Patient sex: M
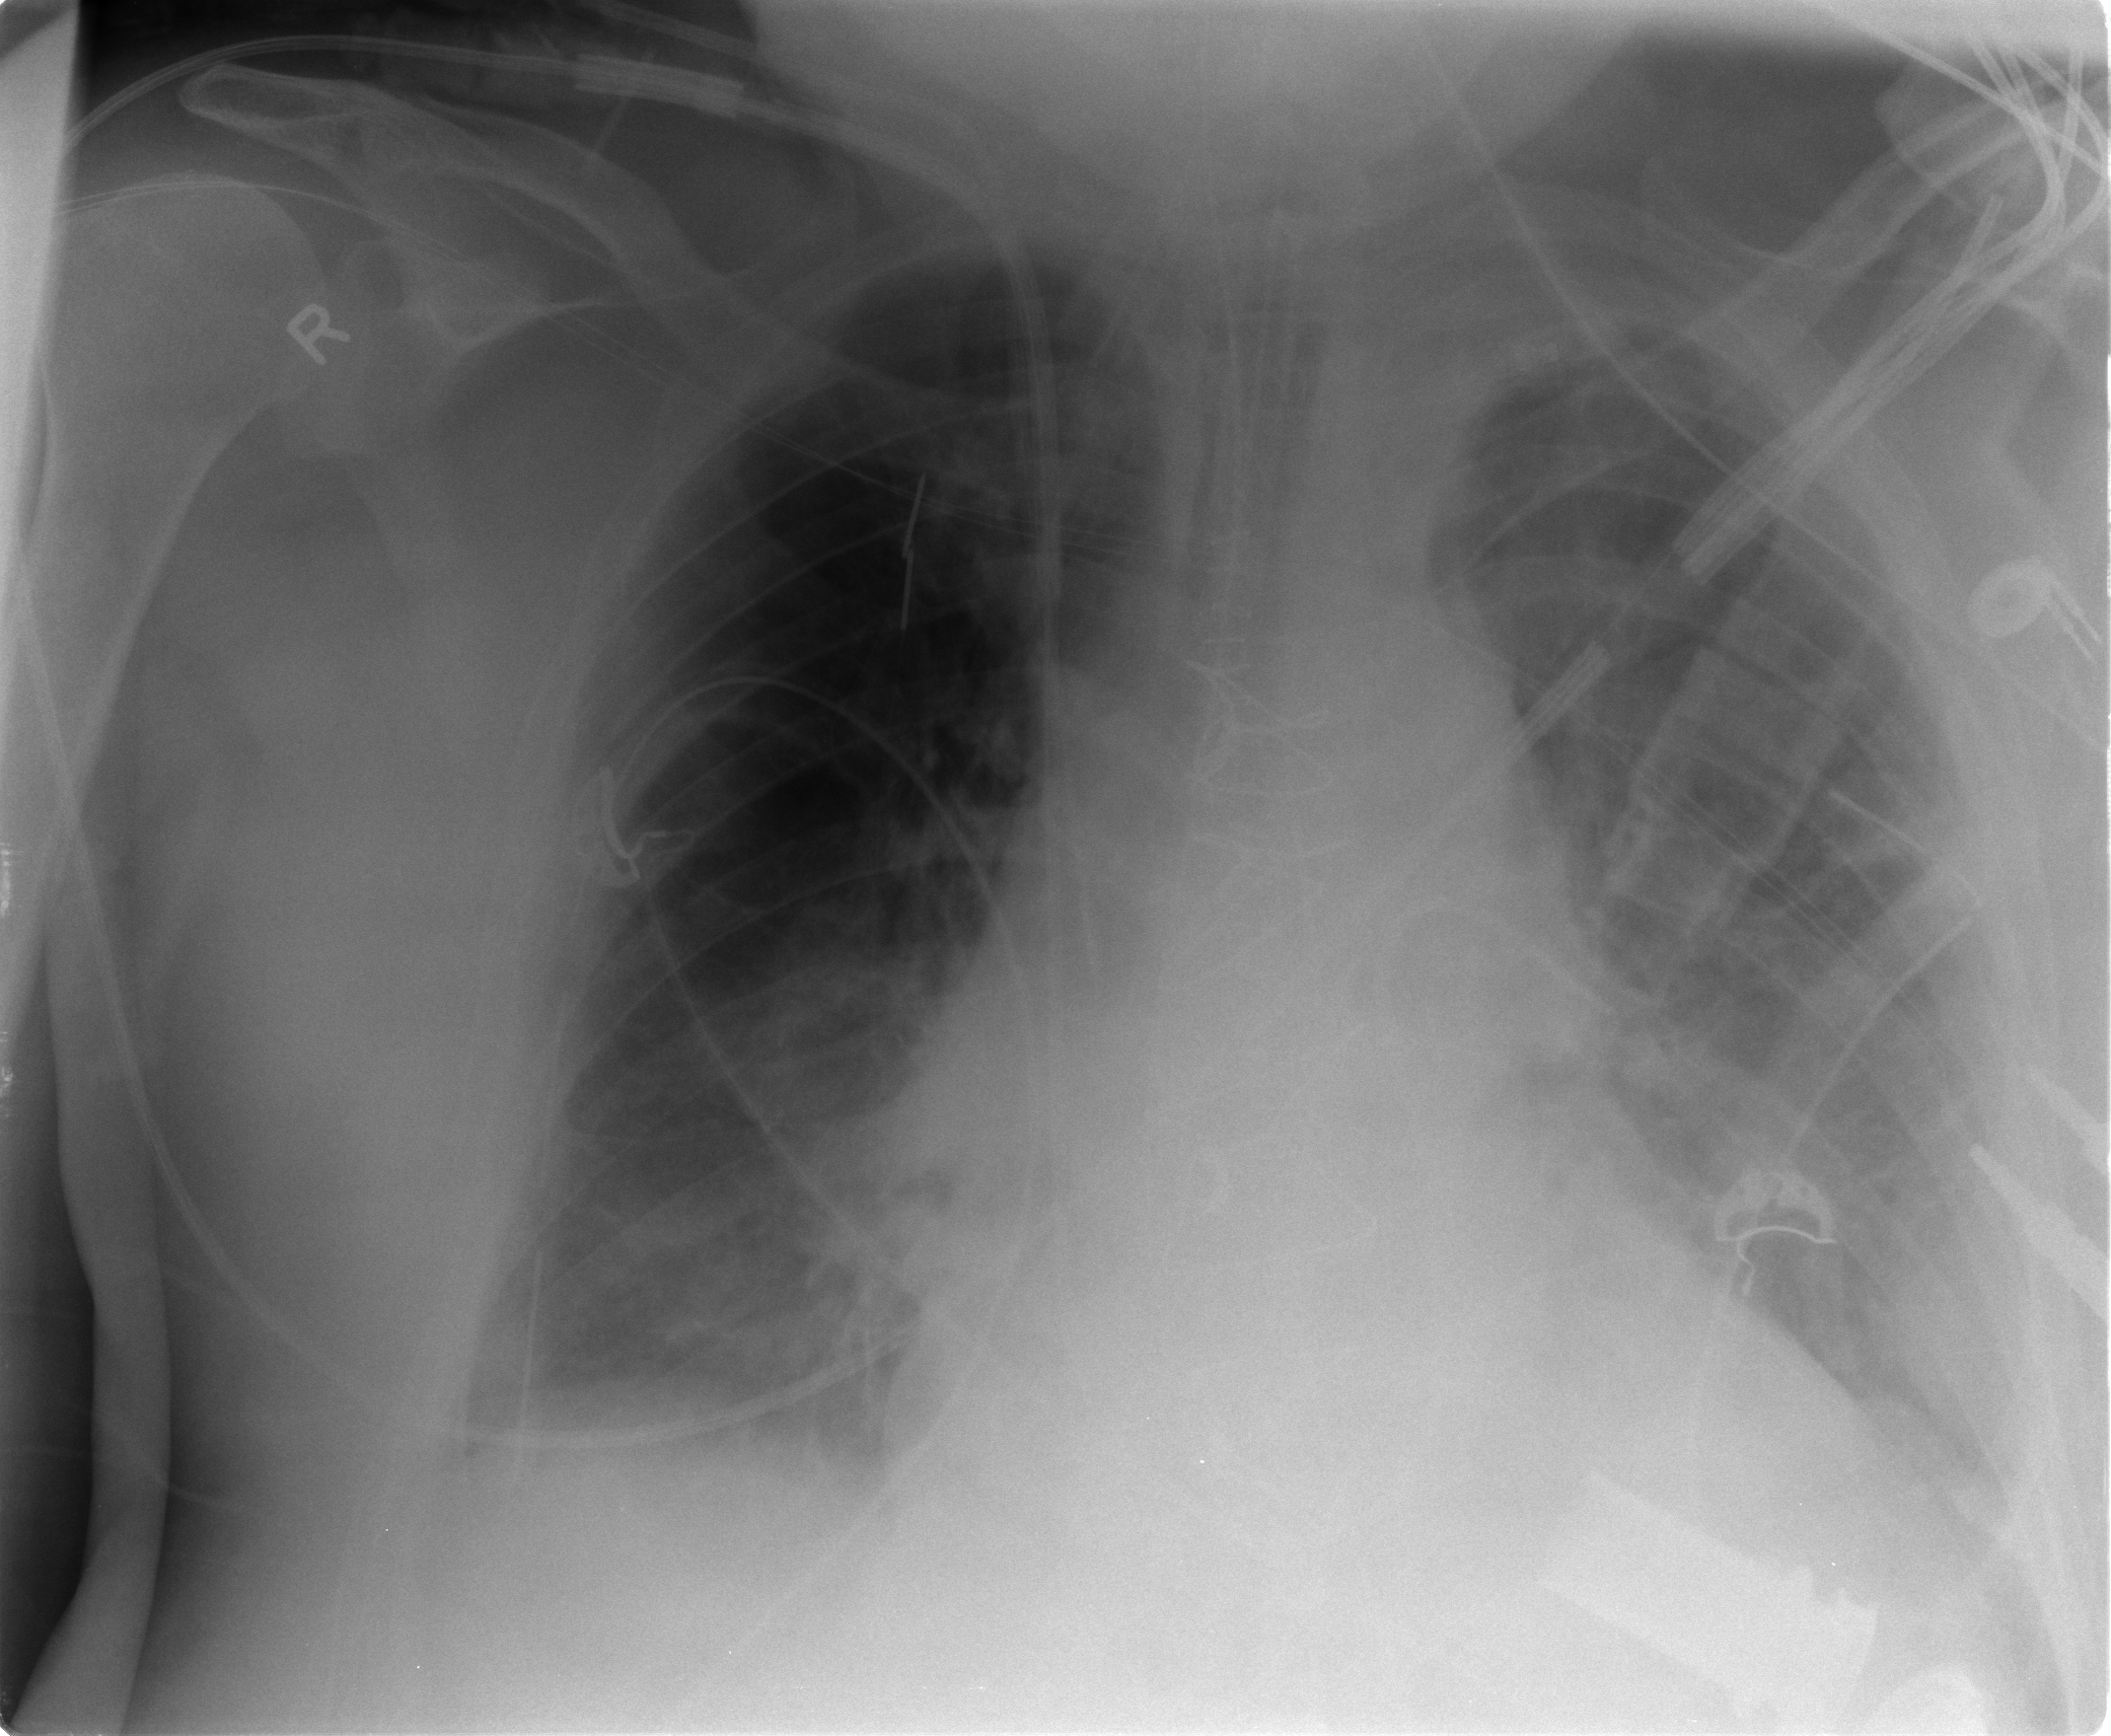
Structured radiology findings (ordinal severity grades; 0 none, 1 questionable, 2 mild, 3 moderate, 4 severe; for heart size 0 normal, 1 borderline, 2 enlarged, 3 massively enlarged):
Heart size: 2
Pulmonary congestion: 2
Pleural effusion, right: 2
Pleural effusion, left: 2
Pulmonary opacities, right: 0
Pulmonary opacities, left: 1
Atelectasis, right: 2
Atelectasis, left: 3